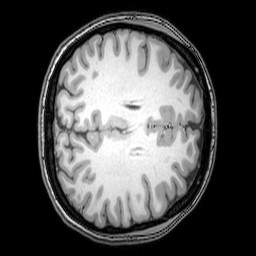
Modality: T1w
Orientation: axial
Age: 21
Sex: female
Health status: healthy
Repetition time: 0.081 s
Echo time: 0.037 s